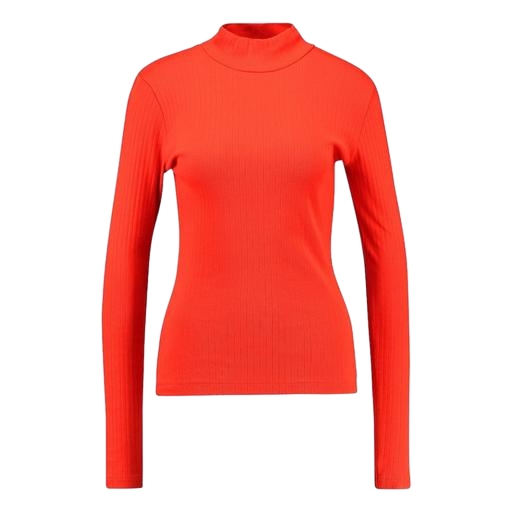
high-neck ribbed-jersey t-shirt, multicolor vero moda rust high neck blouse, bright orange and long sleeves, white background